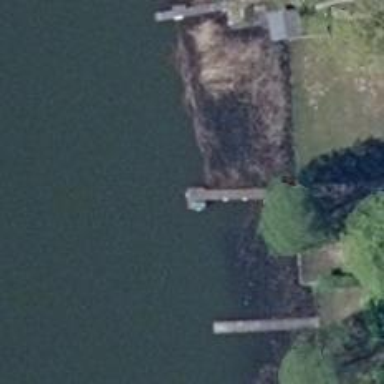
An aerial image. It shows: Man-made pier.